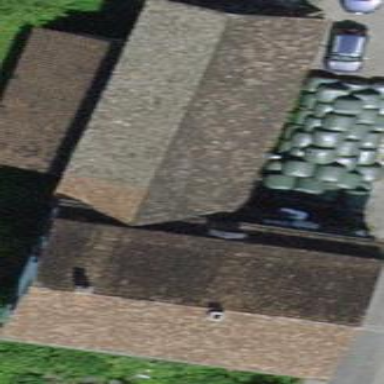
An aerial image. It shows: Farm building.